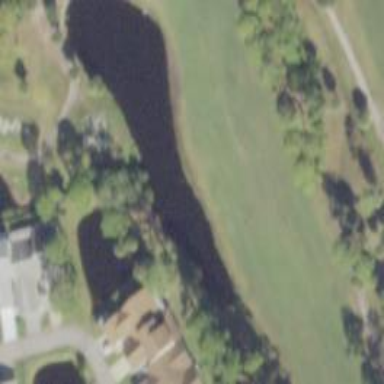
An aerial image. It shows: Grassy area designated as golf fairway.